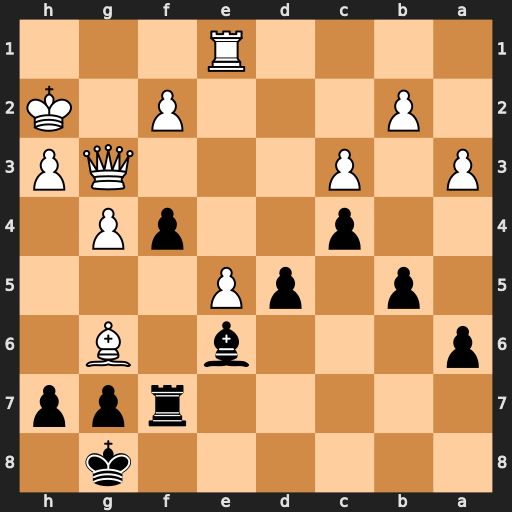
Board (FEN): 6k1/5rpp/p3b1B1/1p1pP3/2p2pP1/P1P3QP/1P3P1K/4R3
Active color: b
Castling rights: -
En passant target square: -
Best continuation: fxg3+ Kxg3 hxg6